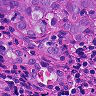
Metastatic tissue present: yes